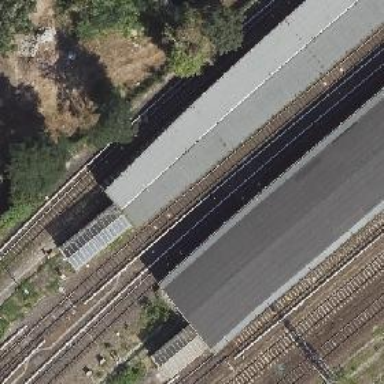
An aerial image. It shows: Platform edge at railway station.